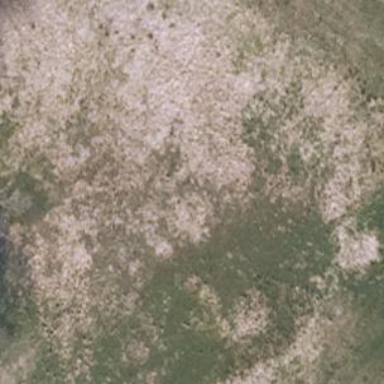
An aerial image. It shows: Beautiful wet meadow natural wetland.